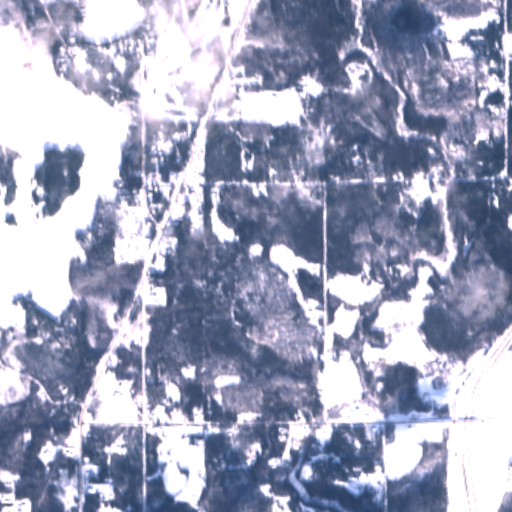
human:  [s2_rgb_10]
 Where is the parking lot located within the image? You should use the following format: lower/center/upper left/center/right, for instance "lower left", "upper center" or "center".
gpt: The parking lot is located in the upper left of the image.
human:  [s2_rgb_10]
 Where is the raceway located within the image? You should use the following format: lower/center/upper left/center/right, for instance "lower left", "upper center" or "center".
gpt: The raceway is located in the upper center of the image.
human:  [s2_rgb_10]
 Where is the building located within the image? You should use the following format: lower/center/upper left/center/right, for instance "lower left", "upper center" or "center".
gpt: There is no building in the image.